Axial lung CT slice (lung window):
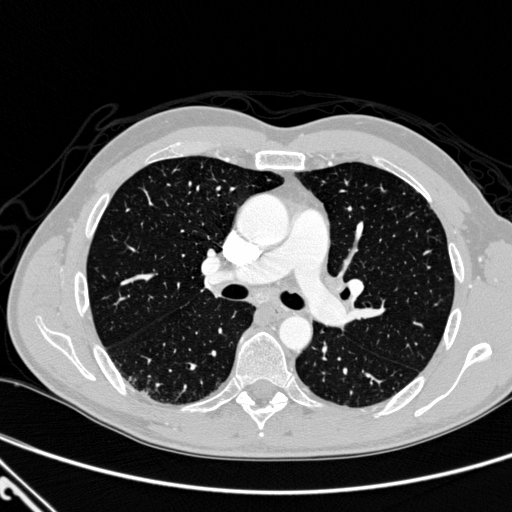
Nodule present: no